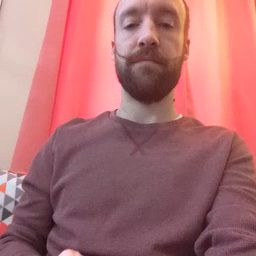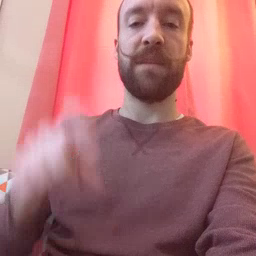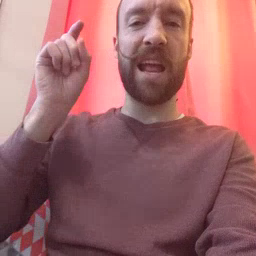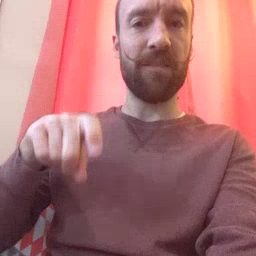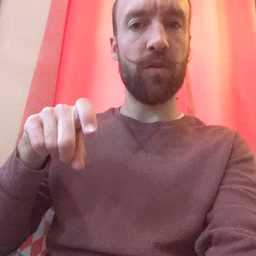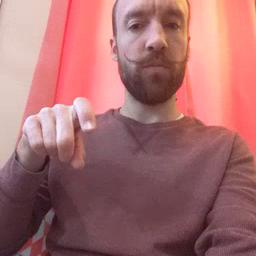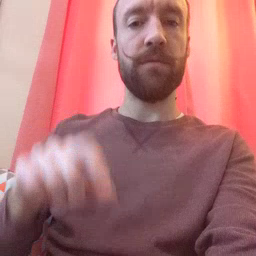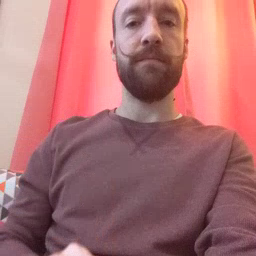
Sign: haveto